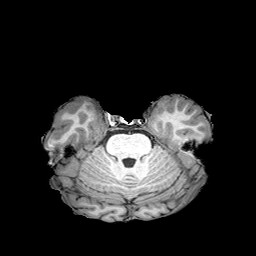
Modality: T1w
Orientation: coronal
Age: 25
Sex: male
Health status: healthy